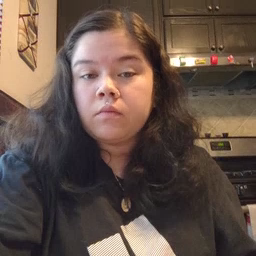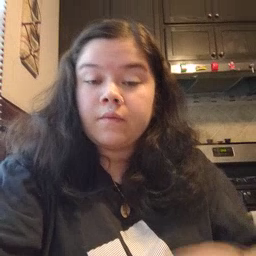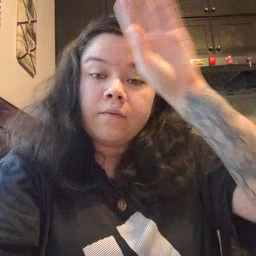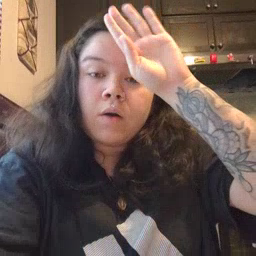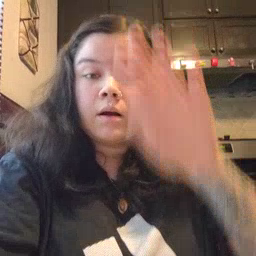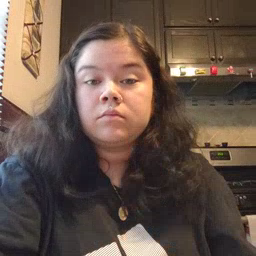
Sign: fireman